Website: walmart
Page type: store-pickup
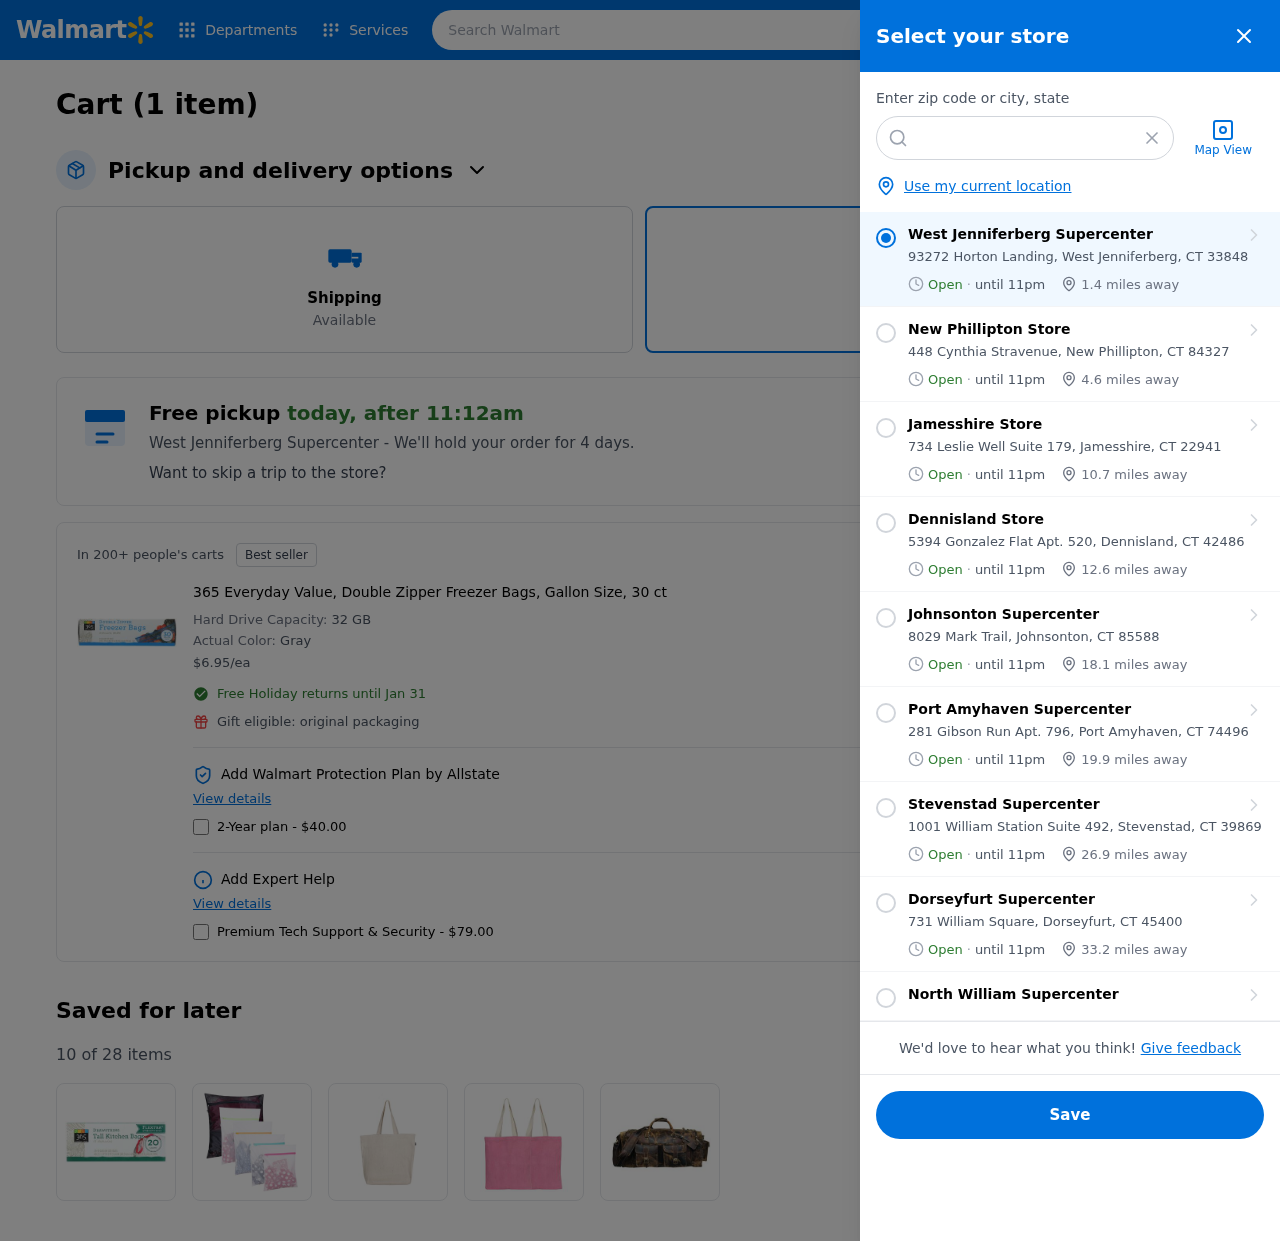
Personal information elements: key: PII_CITY
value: West Jenniferberg
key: PII_CITY
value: West Jenniferberg Supercenter
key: PII_CITY_STATE_ZIP
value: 93272 Horton Landing, West Jenniferberg, CT 33848
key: PII_LOCATION1_CITY
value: New Phillipton Store
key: PII_LOCATION1_CITY_STATE_ZIP
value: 448 Cynthia Stravenue, New Phillipton, CT 84327
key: PII_LOCATION2_CITY
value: Jamesshire Store
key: PII_LOCATION2_CITY_STATE_ZIP
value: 734 Leslie Well Suite 179, Jamesshire, CT 22941
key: PII_LOCATION3_CITY
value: Dennisland Store
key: PII_LOCATION3_CITY_STATE_ZIP
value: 5394 Gonzalez Flat Apt. 520, Dennisland, CT 42486
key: PII_LOCATION4_CITY
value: Johnsonton Supercenter
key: PII_LOCATION4_CITY_STATE_ZIP
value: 8029 Mark Trail, Johnsonton, CT 85588
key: PII_LOCATION5_CITY
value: Port Amyhaven Supercenter
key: PII_LOCATION5_CITY_STATE_ZIP
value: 281 Gibson Run Apt. 796, Port Amyhaven, CT 74496
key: PII_LOCATION6_CITY
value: Stevenstad Supercenter
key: PII_LOCATION6_CITY_STATE_ZIP
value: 1001 William Station Suite 492, Stevenstad, CT 39869
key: PII_LOCATION7_CITY
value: Dorseyfurt Supercenter
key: PII_LOCATION7_CITY_STATE_ZIP
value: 731 William Square, Dorseyfurt, CT 45400
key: PII_LOCATION8_CITY
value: North William Supercenter
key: PII_POSTCODE
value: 33848
Product elements: key: PRODUCT1_NAME
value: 365 Everyday Value, Double Zipper Freezer Bags, Gallon Size, 30 ct
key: PRODUCT1_PRICE
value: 6.95
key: PRODUCT1_DESC
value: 32 GB
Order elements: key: ORDER_NUM_ITEMS
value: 1
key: ORDER_NUM_ITEMS
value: Cart (1 item)
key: ORDER_DELIVERY_DATE
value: today, after 11:12am
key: ORDER_ITEM1_QUANTITY
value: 1
Search elements: key: HEADER_SEARCH
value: Search Walmart
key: SEARCH_LOCATION
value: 33848